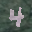
Label: 4